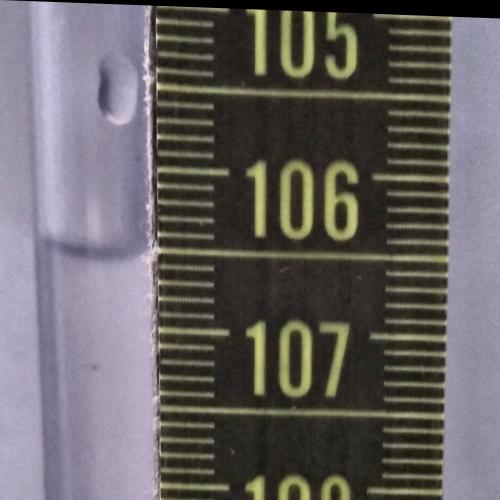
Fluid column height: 106.5 cm